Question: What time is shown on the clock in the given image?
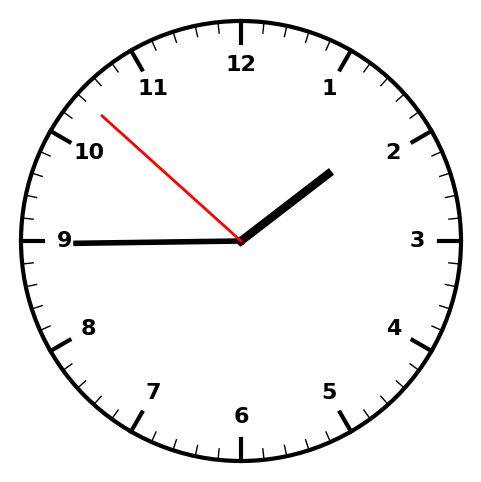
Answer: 01:44:52